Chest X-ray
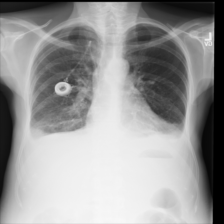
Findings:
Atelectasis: negative
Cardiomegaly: negative
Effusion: positive
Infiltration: negative
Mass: negative
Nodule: negative
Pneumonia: negative
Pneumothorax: negative
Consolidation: negative
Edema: negative
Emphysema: negative
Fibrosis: negative
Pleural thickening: negative
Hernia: negative